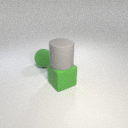
large green rubber sphere to the left of large green rubber cube